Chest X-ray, AP view. Patient: 52 years old, sex M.
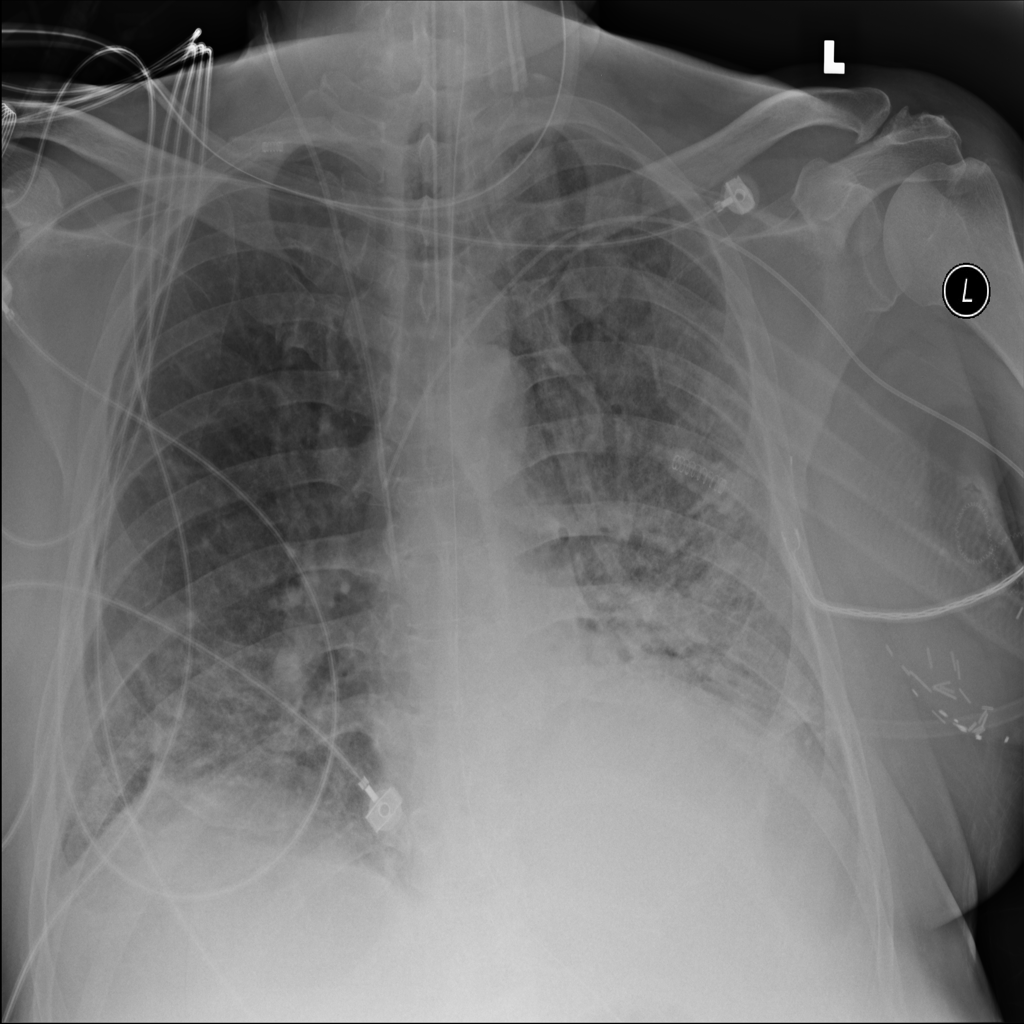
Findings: Infiltration, Nodule